Question: Count the number of objects in the diagram.
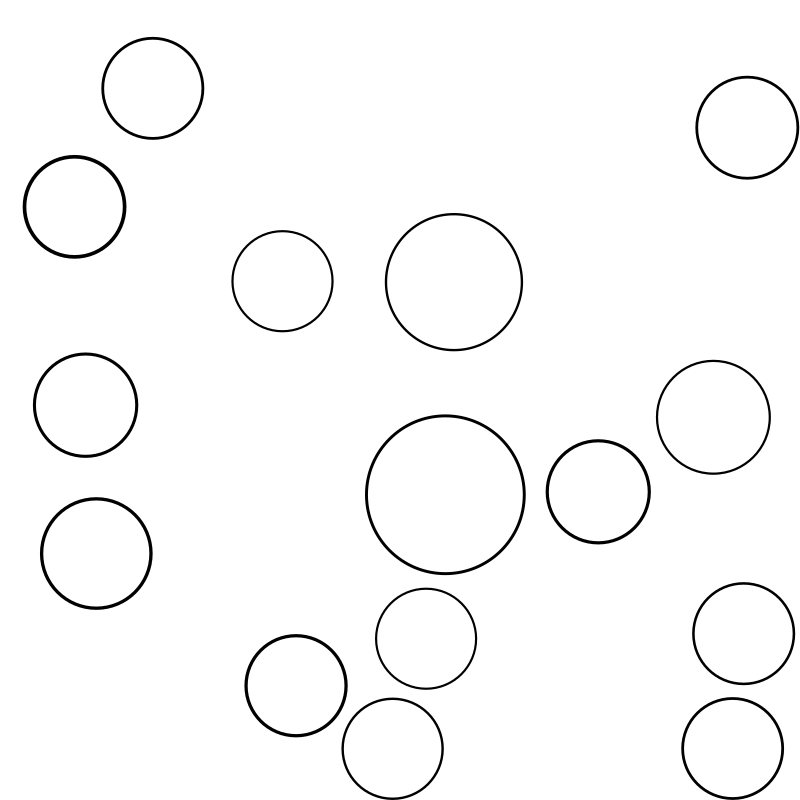
Answer: 15